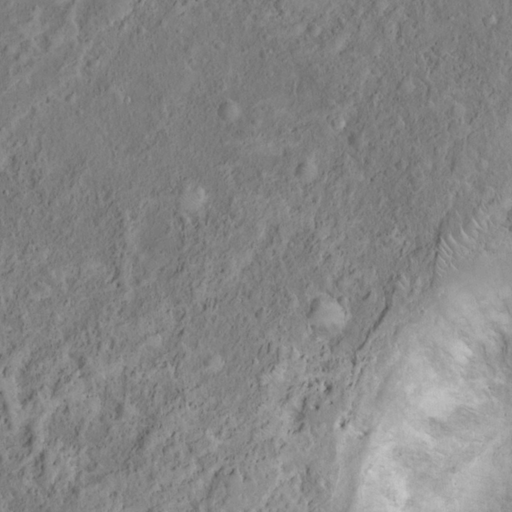
Classes present: Background, Cone